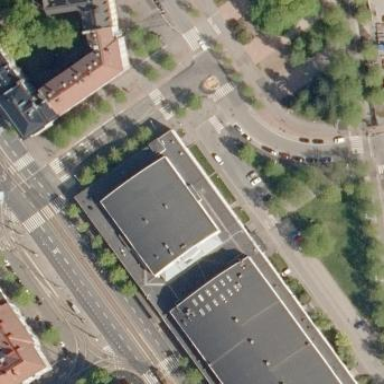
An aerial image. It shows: Building with rounded roof.